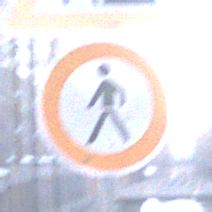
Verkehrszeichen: VerbotFussgaenger
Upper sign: Arbeitsstelle
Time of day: SunriseSunset
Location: Outdoor (Urban)
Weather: Clear
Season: NotSpecified
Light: Natural